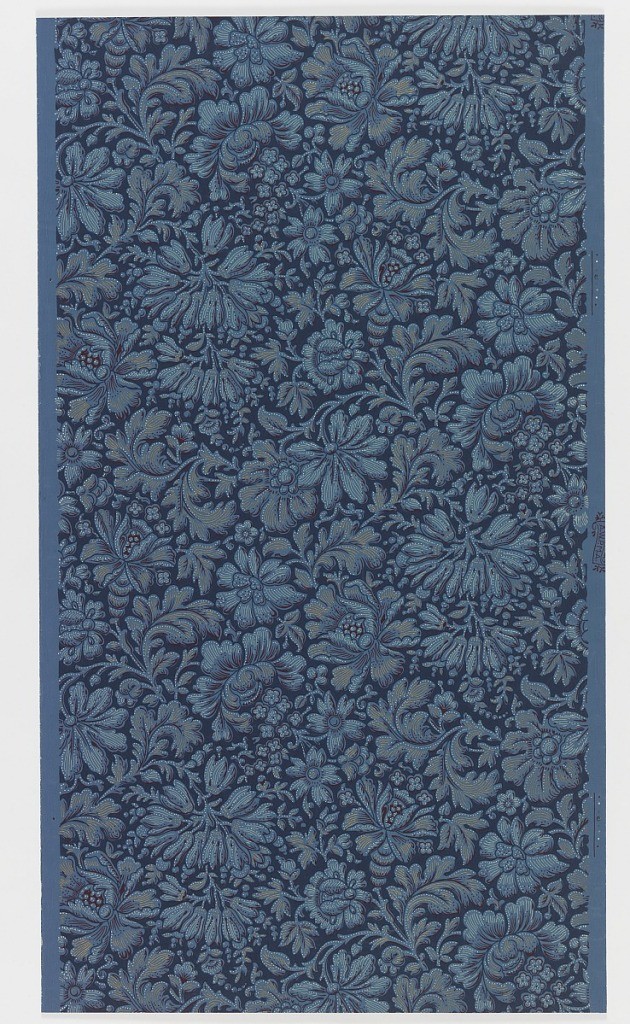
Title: Sidewall
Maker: American Wall Paper Manufacturers' Association, 1879–1887
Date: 1879–87
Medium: Machine-printed on paper
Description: All-over floral pattern, printed in dark blue with red, light blue and gold accents. The flower is the blue ground color with the negative areas printed in dark blue. In the Aesthetic style.